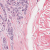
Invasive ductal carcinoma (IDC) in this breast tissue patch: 1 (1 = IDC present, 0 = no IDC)